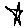
Label: star